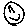
Label: smiley face